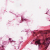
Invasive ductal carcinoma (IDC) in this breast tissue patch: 0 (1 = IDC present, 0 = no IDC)